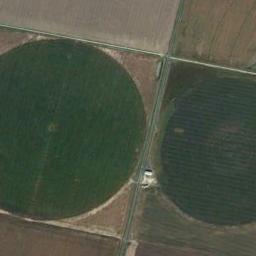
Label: circular_farmland